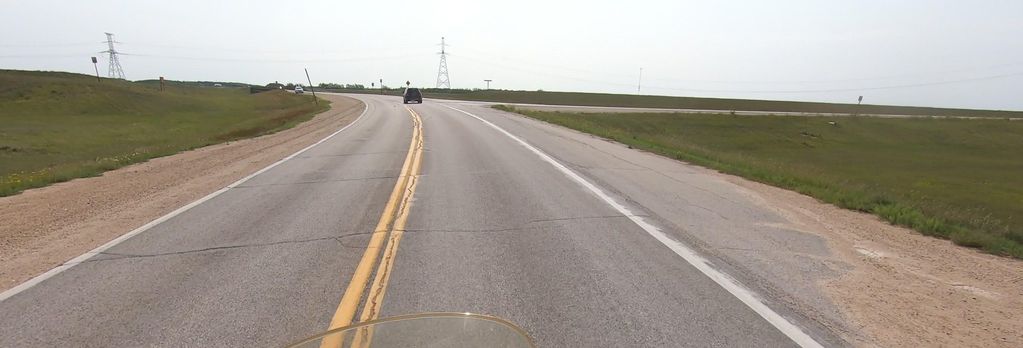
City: winnipeg